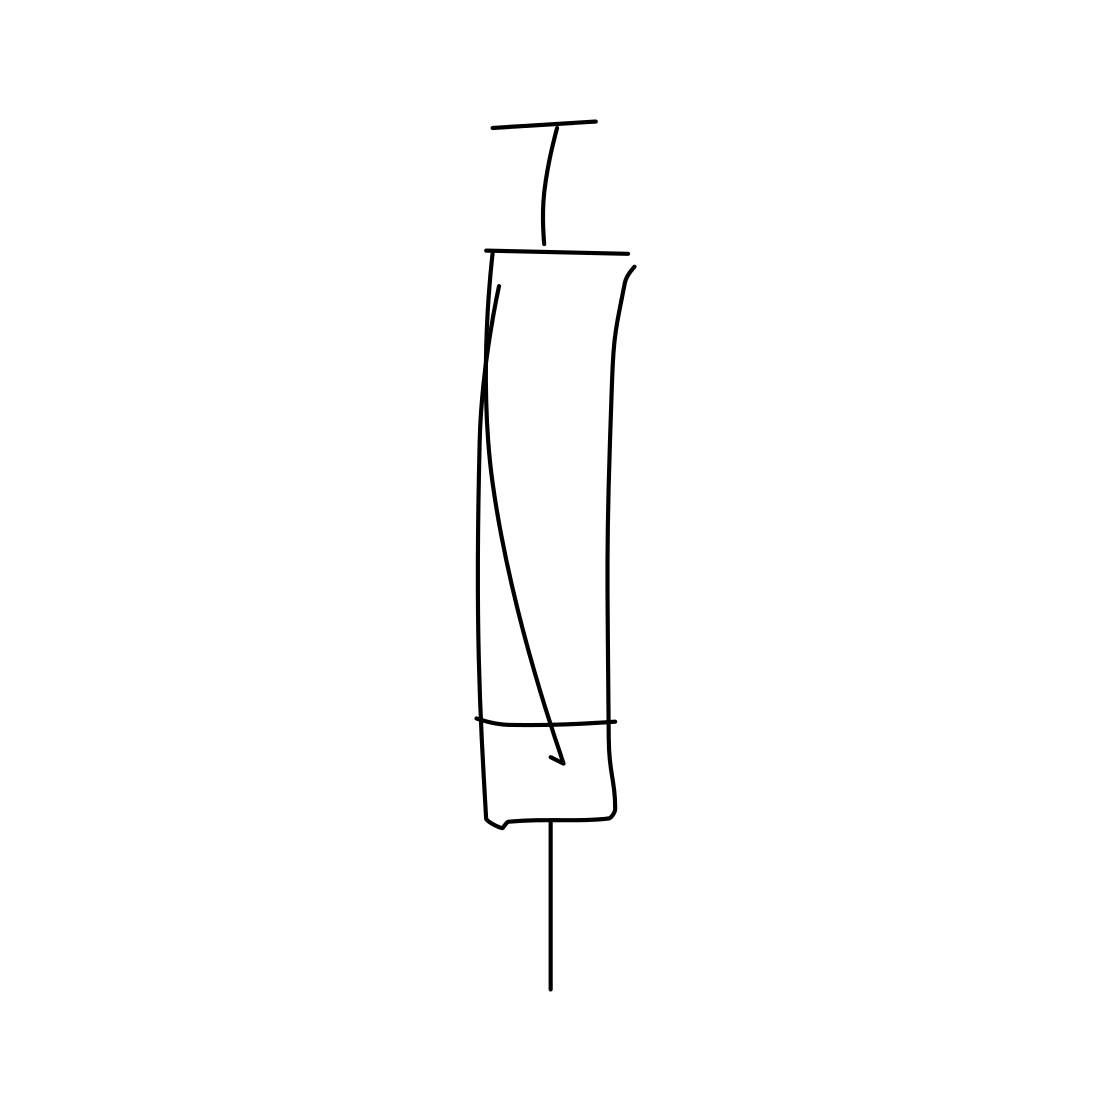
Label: syringe